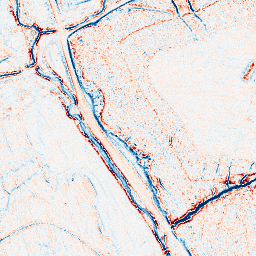
Category: edge_preserving
Decomposition family: anisotropic_diffusion
Decomposition parameters: iterations: 20
kappa: 30
gamma: 0.05
Upsampling method: bicubic
Upsampling parameters: scale: 8
Upsampling scale: 8